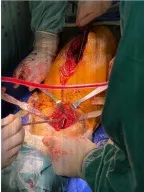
(D) A bone window with a length and width of approximately 1.3 cm-4 cm was created at the lateral side of the distal femur to remove the residual bone cement at the distal femoral medullary cavity and establish the true bone canal with a bone graft at the distal femur.
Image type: medical_photograph (other_medical_photograph)